Question: I have the id '#wants-to-meet' which at 1150px I wanted to change it's CSS.
Normally with media queries all I have to do is just target the id and sometimes I need to write something like ''parent-selector > targeted-selector''
However my media query is getting crossed-out / negated for some reason:

And for some reason I to get it to change:
'''
@media all and (max-width: 1150px) {
#li-affiliate-incoming-msg {
#message_container {
#td-details {
#request_details {
#wants-to-meet {
margin-top: 5px;
margin-right: 0;
padding: 8px 20px 3px 20px;
color: blue;
background: red;
}
}
}
}
}
}
'''
I'm using SASS and my '#wants-to-meet' id is nested 8 tabs deep, could this be the reason why?
Would you know why this is the case?
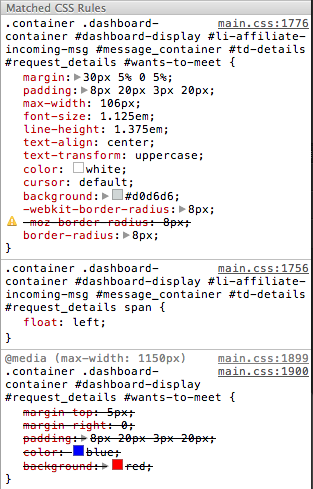
Answer: This reeks of bad nesting. It's a good rule of thumb to only nest three or four levels deep. If you're using IDs in your markup, there's no reason to nest at all since IDs can only occur once.
Basically instead of saying '#wants-to-meet' to the browser, you're saying '#wants-to-meet' (browser says ok, got it) that's a child of '#request_details' (browser says ok, got it) that's a child of '#td-details' (browser says ok, got it) that's a child of '#message_container' (browser says ok, got it) that's a child of '#li-affiliate-incoming-msg' (browser says ok, got it).
It's redundant. Familiarize yourself with CSS specificity here: <URL>
Sidenote: it's terrible practice to name a class or ID with an html element as you seem to have done with '#li-affiliate-incoming-msg'